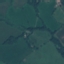
Land use / land cover: Pasture